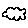
Label: cloud